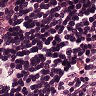
Metastatic tissue present: no